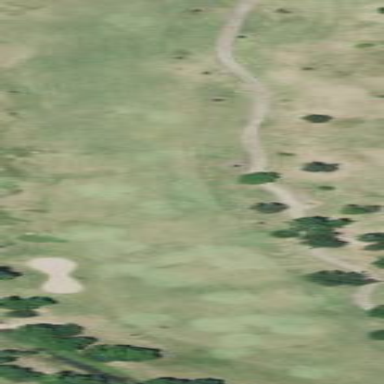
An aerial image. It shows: Grassy area designated as golf fairway.